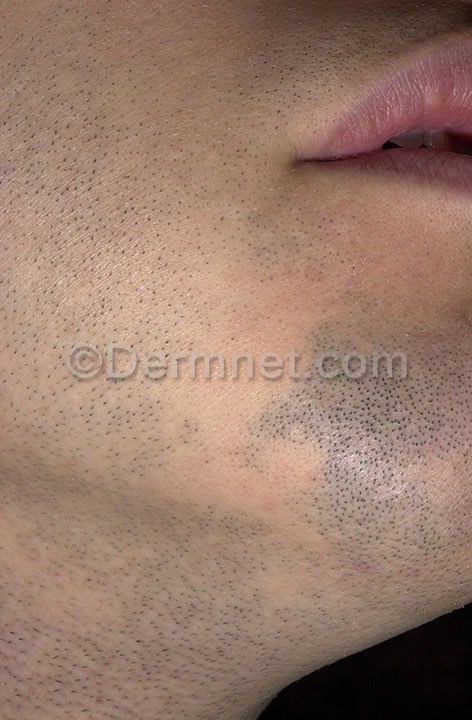
Disease: Nail Fungus and other Nail Disease